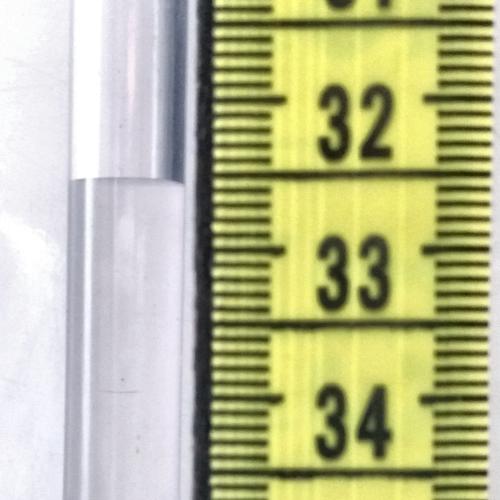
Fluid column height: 32.6 cm